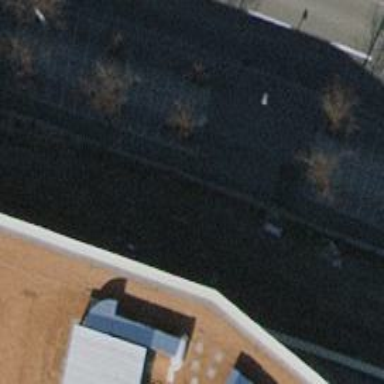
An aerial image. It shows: Bicycle parking area with bollard.